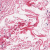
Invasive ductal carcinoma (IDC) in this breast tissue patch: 0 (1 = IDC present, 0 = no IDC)